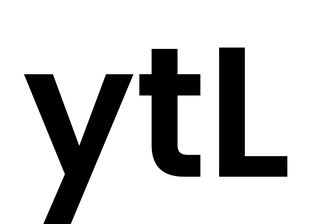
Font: Poppins-SemiBold